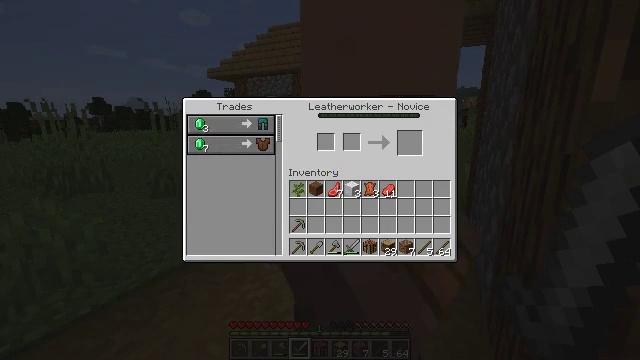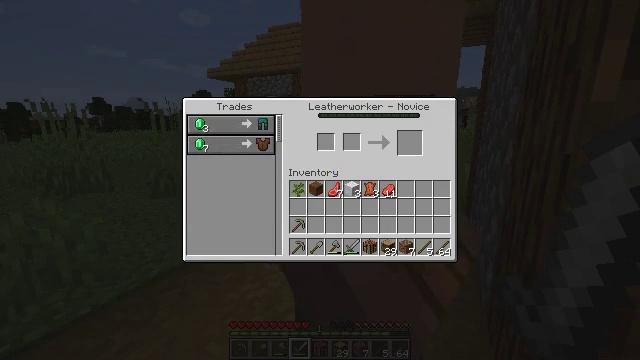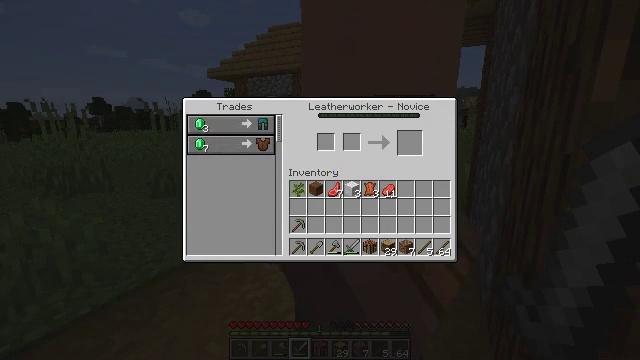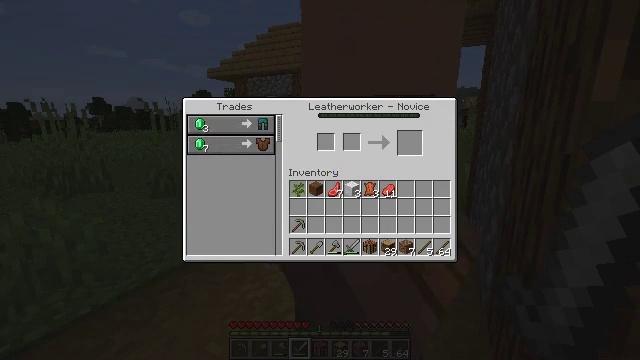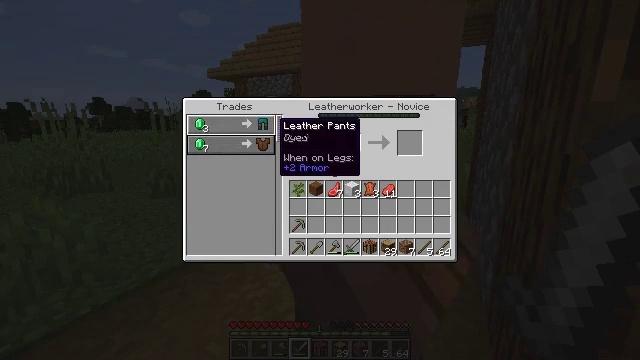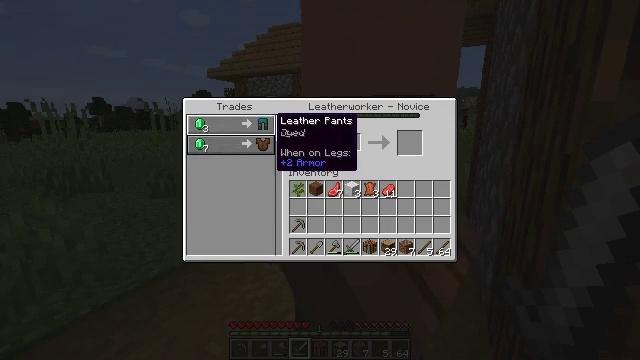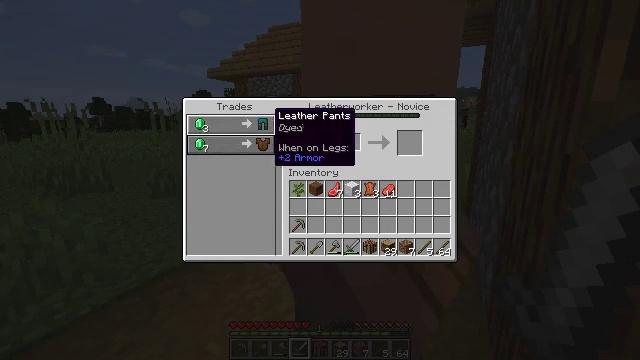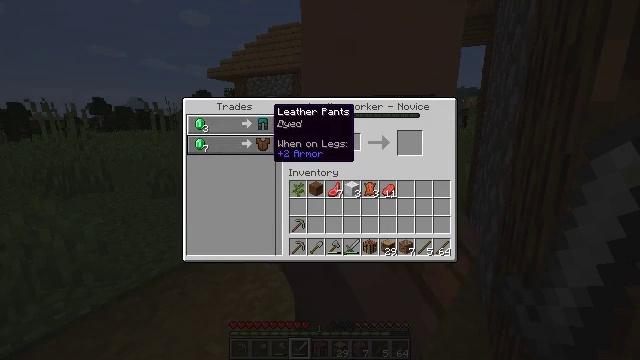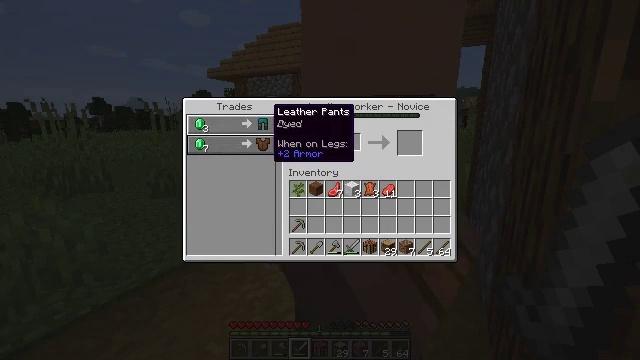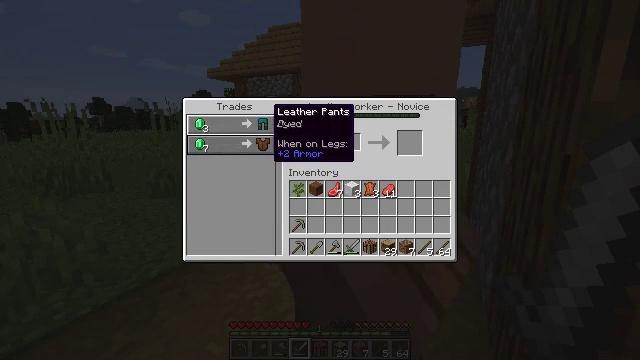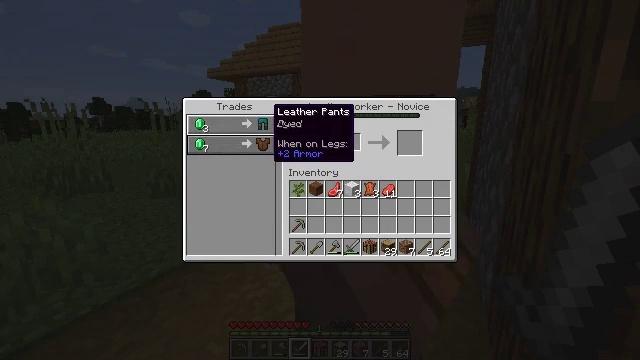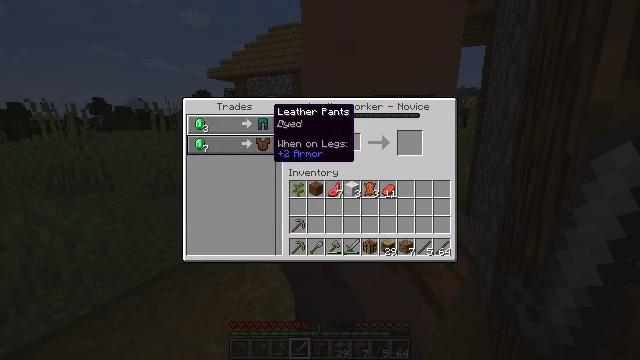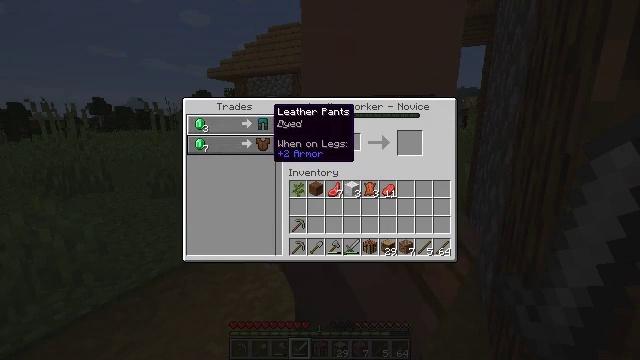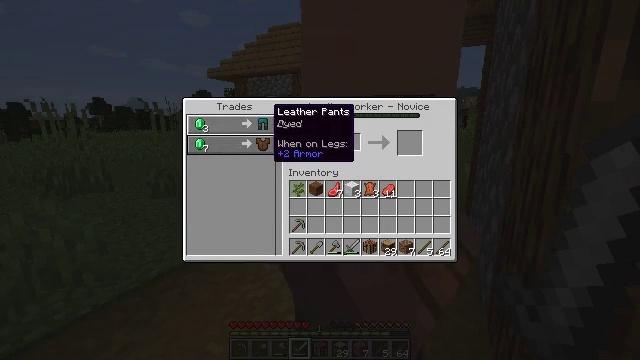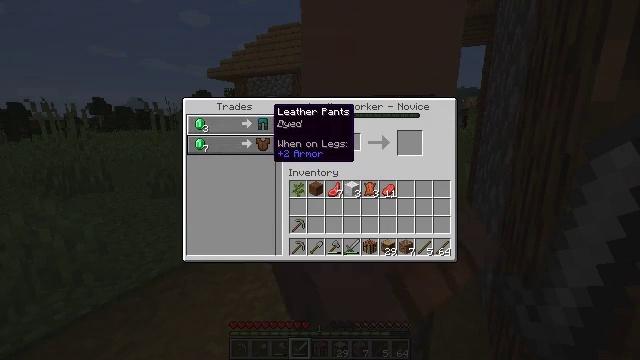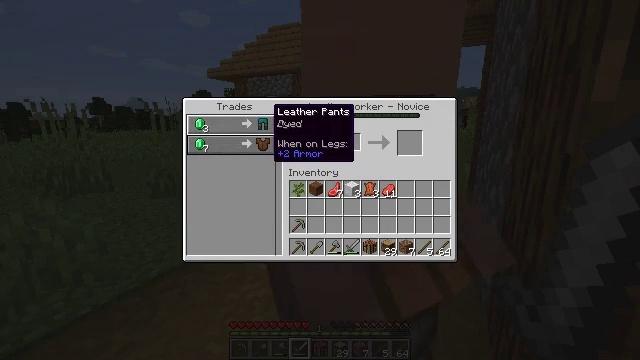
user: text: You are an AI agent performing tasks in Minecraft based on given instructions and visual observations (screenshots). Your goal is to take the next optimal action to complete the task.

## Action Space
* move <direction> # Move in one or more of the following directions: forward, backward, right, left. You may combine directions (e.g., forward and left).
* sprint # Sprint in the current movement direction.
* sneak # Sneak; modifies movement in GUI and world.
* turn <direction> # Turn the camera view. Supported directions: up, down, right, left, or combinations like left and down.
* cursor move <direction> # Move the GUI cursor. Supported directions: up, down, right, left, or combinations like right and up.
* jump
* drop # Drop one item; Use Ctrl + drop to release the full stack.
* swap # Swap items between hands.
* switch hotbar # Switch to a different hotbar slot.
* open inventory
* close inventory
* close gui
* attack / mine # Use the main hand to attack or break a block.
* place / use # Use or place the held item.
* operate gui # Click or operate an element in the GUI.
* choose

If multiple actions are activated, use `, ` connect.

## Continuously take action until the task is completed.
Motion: motion action
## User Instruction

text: Gather the cauldron for reuse.
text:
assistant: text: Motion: no_op
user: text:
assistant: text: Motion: cursor move left and up
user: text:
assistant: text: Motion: cursor move left and up
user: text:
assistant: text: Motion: cursor move left and up
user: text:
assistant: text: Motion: no_op
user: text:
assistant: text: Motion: no_op
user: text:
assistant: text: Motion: no_op
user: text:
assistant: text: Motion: no_op
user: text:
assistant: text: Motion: no_op
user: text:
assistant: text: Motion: no_op
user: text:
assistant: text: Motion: no_op
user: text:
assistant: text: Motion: no_op
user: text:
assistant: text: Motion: no_op
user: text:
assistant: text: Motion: no_op
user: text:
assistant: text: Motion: no_op
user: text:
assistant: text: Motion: no_op
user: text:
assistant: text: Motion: no_op
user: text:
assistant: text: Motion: no_op
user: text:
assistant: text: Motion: no_op
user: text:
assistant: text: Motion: no_op
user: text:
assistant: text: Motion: no_op
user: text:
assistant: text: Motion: no_op
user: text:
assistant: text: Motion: no_op
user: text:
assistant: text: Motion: no_op
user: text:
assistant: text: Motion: no_op
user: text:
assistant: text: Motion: no_op
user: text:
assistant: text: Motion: no_op
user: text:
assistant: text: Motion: no_op
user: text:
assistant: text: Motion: close gui
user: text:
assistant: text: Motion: no_op